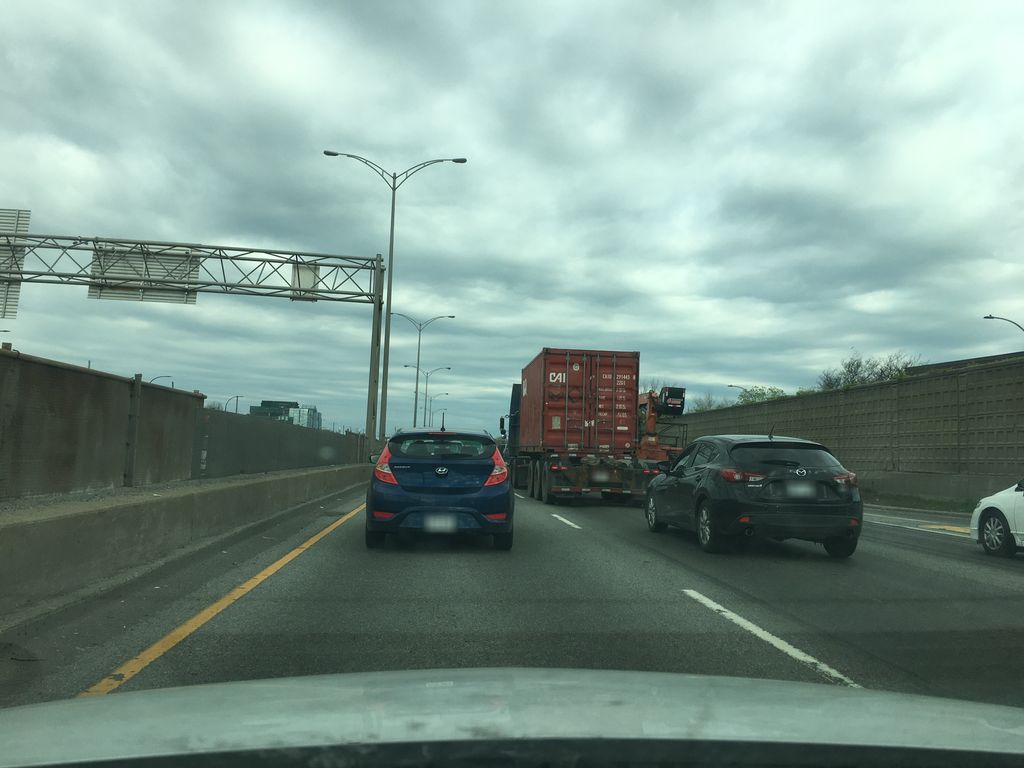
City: montreal